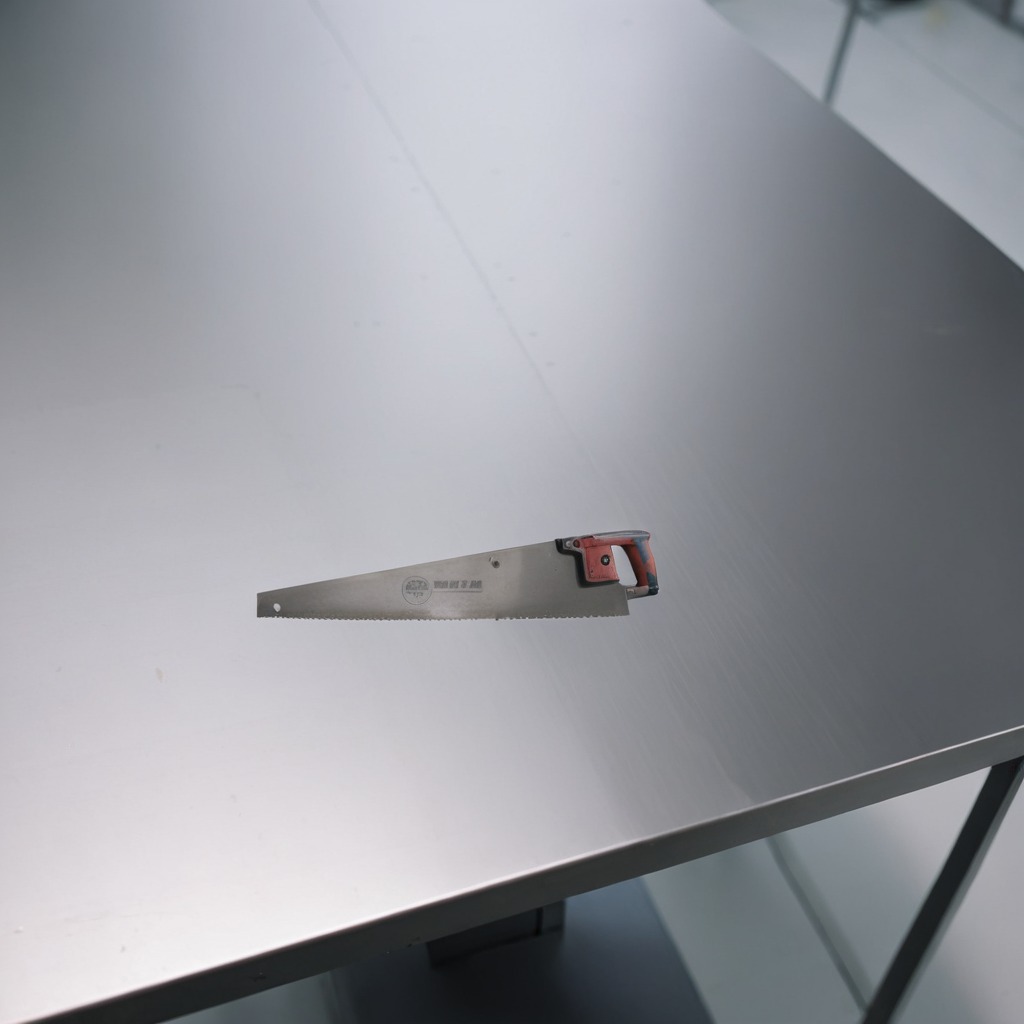
A metal saw is lying on the stainless steel table in a high-end prototyping lab.